Interaction volume radius: 5 \u00c5
Interaction volume height: 35 \u00c5
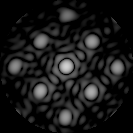
Disorder parameter: 0.1215